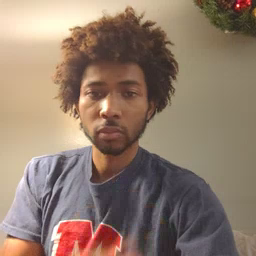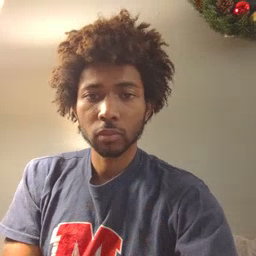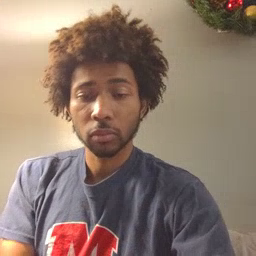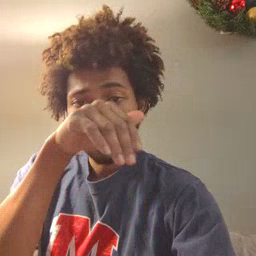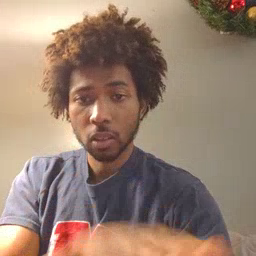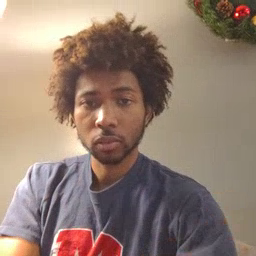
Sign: elephant